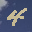
Label: 4